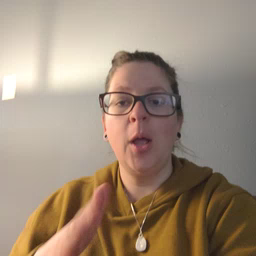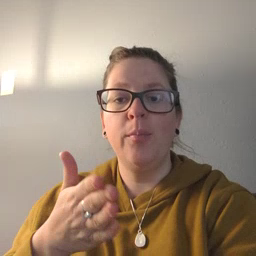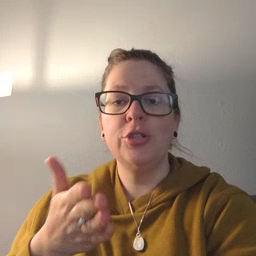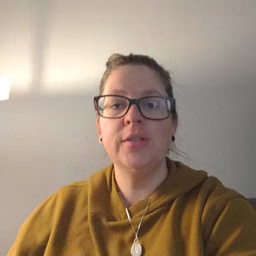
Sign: book